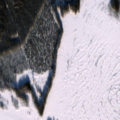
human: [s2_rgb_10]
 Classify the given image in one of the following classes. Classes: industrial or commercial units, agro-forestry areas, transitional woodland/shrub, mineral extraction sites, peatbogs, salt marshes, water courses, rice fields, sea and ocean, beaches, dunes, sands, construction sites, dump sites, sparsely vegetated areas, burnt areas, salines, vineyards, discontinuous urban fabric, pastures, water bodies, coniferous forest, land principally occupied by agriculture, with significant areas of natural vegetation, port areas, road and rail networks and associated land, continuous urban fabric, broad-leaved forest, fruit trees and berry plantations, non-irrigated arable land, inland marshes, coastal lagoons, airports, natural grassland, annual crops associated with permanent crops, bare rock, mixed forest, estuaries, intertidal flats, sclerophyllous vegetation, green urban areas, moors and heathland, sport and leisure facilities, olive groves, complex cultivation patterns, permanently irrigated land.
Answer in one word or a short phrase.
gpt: coniferous forest, transitional woodland/shrub, peatbogs